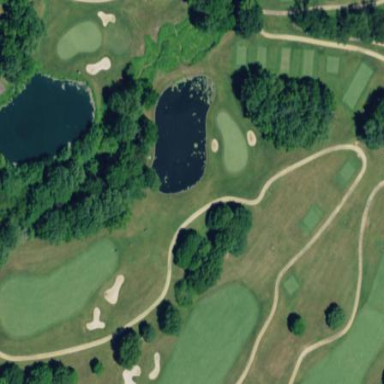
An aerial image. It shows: Area with grass used as rough in golf course.